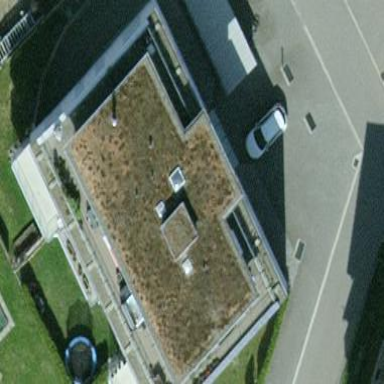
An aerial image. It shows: Apartment building with flat roof.